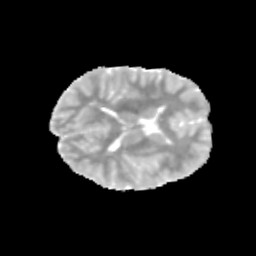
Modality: MD
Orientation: axial
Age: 9
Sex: male
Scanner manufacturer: siemens
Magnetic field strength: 3 T
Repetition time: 3.8 s
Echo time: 0.07 s